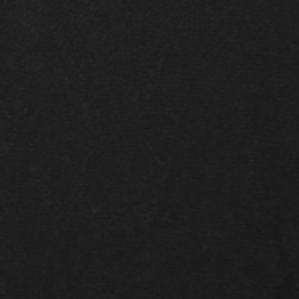
Label: frost